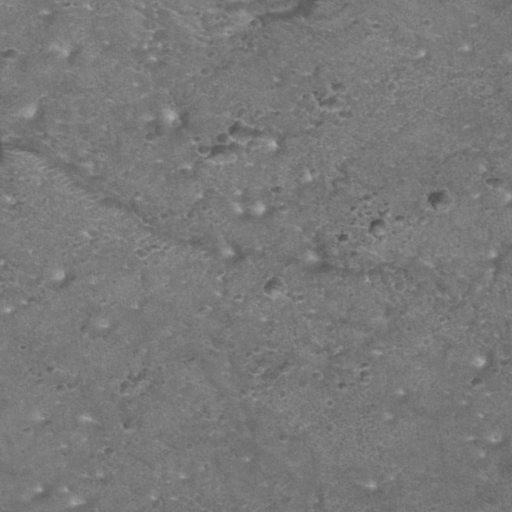
Classes present: Background